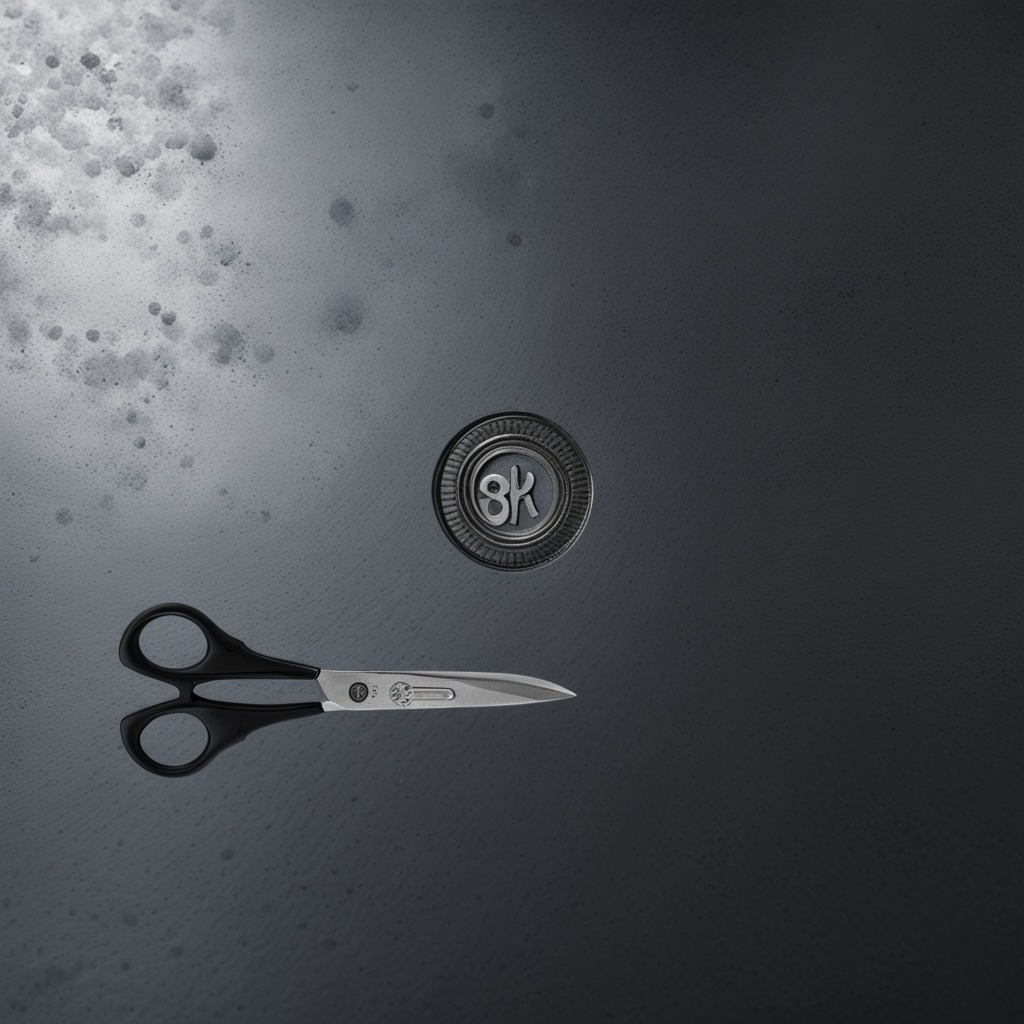
A scissor lies on the cold steel table in a mining workshop.